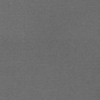
Label: dusty